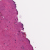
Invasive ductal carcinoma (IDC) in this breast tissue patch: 0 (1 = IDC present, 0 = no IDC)